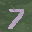
Label: 7